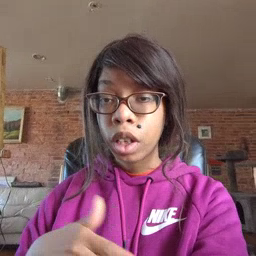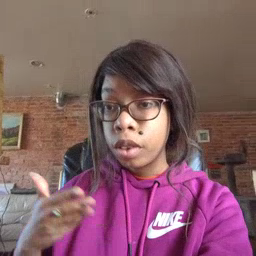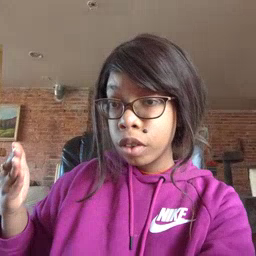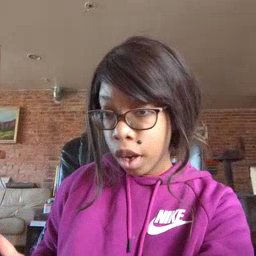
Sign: beside